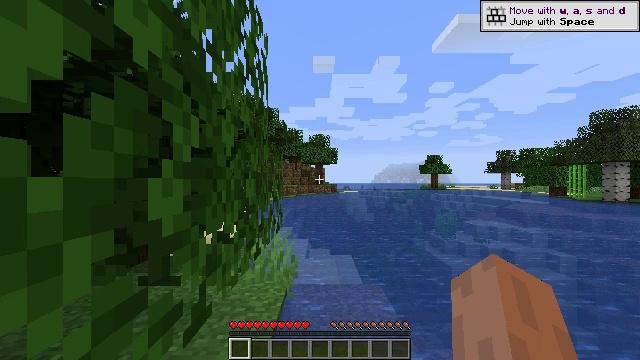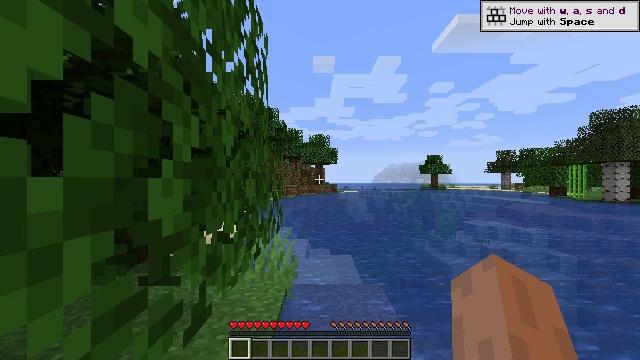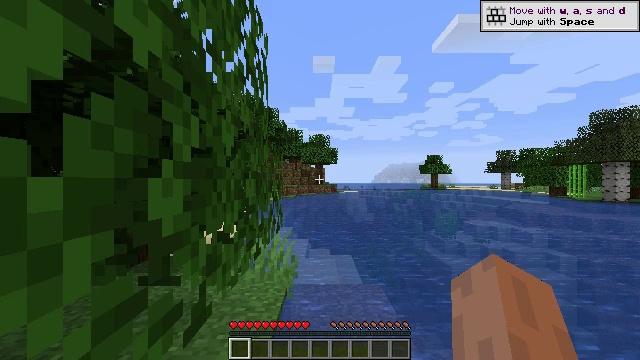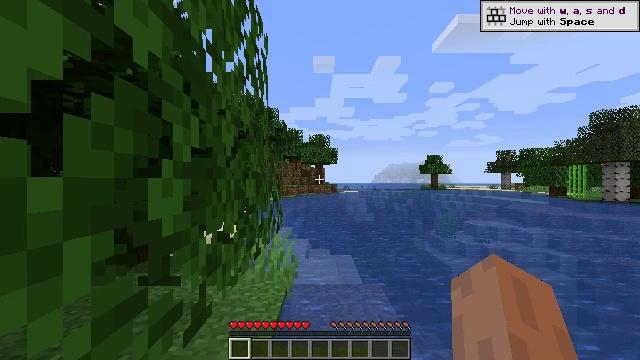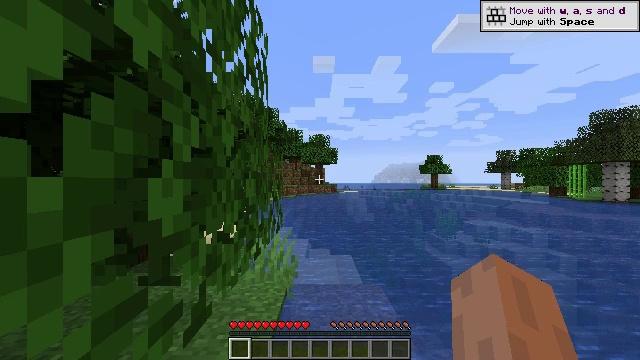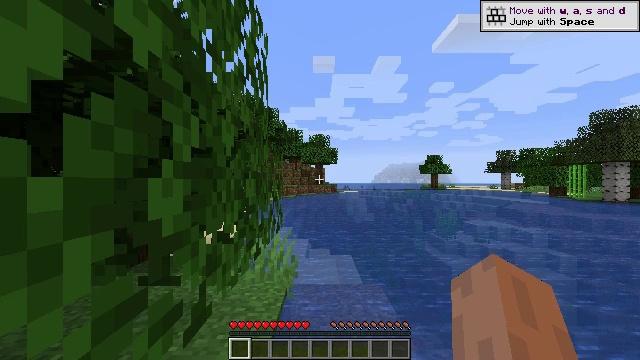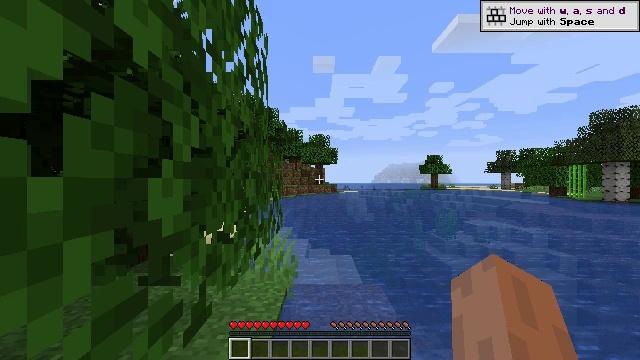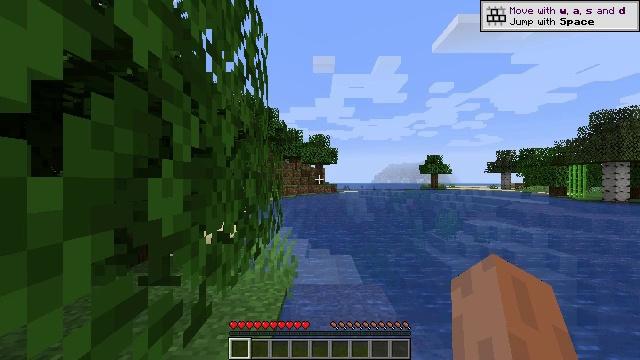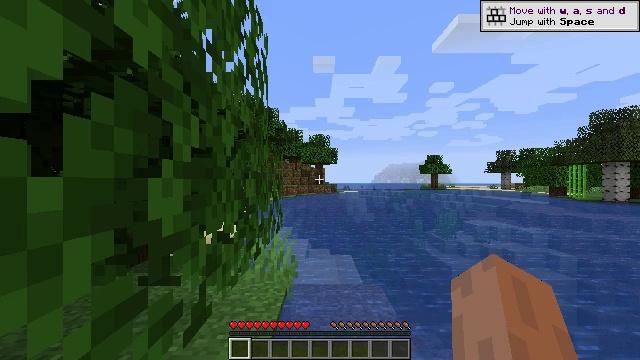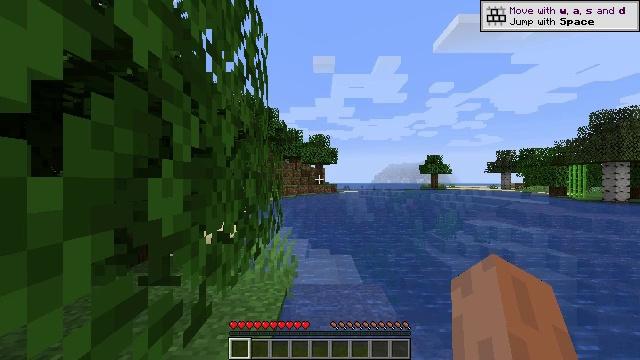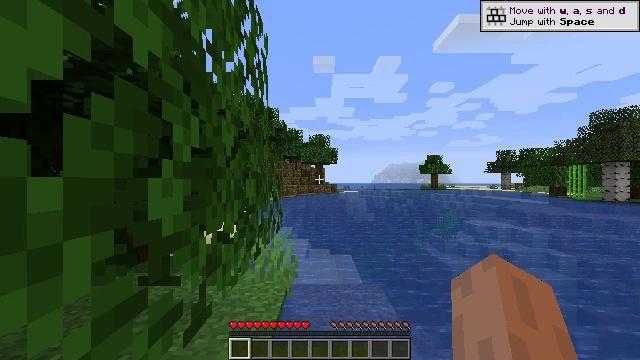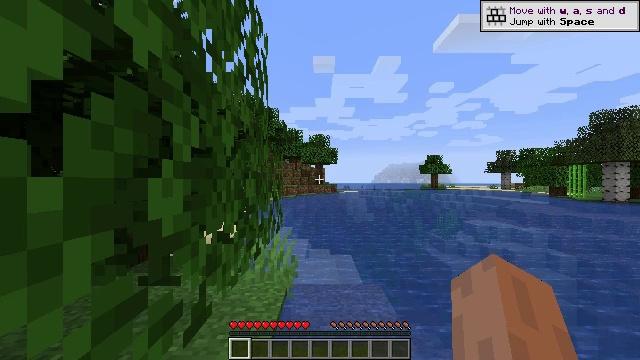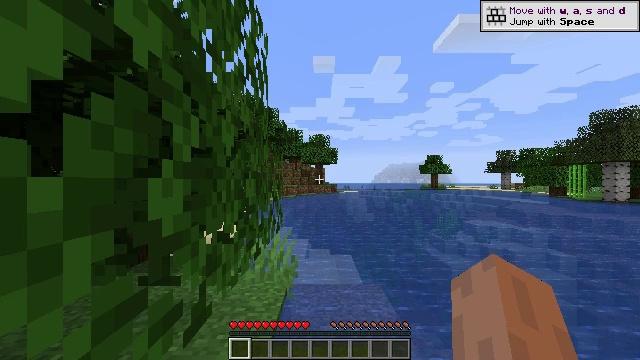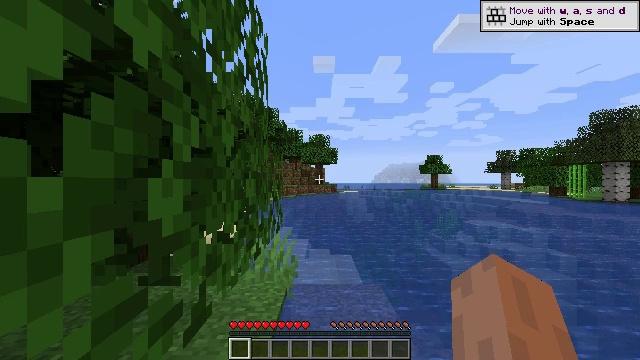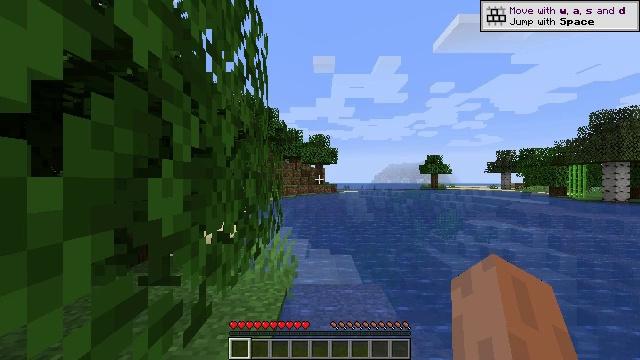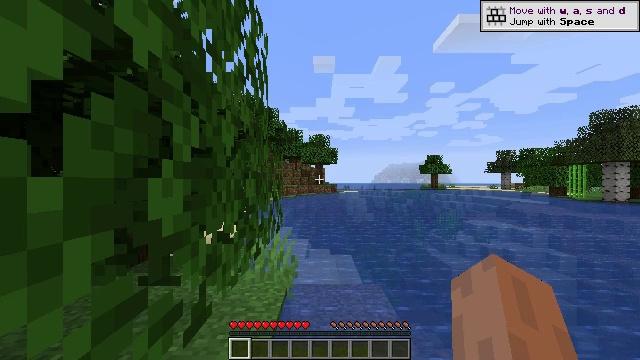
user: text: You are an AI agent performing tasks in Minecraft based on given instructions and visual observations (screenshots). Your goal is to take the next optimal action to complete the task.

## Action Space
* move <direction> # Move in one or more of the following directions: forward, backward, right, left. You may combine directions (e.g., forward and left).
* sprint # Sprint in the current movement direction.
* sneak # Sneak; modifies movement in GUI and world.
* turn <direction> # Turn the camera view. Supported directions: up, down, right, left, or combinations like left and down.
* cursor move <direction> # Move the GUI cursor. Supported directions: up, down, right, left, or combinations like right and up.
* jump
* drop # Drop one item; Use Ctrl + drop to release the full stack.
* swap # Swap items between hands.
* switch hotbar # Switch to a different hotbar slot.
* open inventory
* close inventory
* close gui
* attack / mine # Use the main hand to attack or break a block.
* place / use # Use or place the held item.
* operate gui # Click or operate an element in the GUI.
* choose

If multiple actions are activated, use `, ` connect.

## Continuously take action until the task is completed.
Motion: motion action
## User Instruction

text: Mine grass block from the ground.
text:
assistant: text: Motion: no_op
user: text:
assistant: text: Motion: no_op
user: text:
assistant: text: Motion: no_op
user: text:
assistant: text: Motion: no_op
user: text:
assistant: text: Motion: no_op
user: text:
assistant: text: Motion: no_op
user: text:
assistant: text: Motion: no_op
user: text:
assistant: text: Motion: no_op
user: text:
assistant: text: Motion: no_op
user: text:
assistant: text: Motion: no_op
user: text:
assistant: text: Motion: no_op
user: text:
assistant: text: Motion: no_op
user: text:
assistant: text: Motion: no_op
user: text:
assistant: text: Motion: no_op
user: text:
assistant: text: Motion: no_op
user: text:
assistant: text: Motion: no_op
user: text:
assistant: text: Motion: no_op
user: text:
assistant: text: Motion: no_op
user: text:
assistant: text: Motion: no_op
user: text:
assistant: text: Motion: no_op
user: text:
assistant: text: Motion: no_op
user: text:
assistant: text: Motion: no_op
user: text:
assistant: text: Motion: no_op
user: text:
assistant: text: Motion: no_op
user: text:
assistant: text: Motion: no_op
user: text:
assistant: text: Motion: no_op
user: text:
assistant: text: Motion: no_op
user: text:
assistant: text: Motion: no_op
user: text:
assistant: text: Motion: no_op
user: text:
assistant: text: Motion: no_op